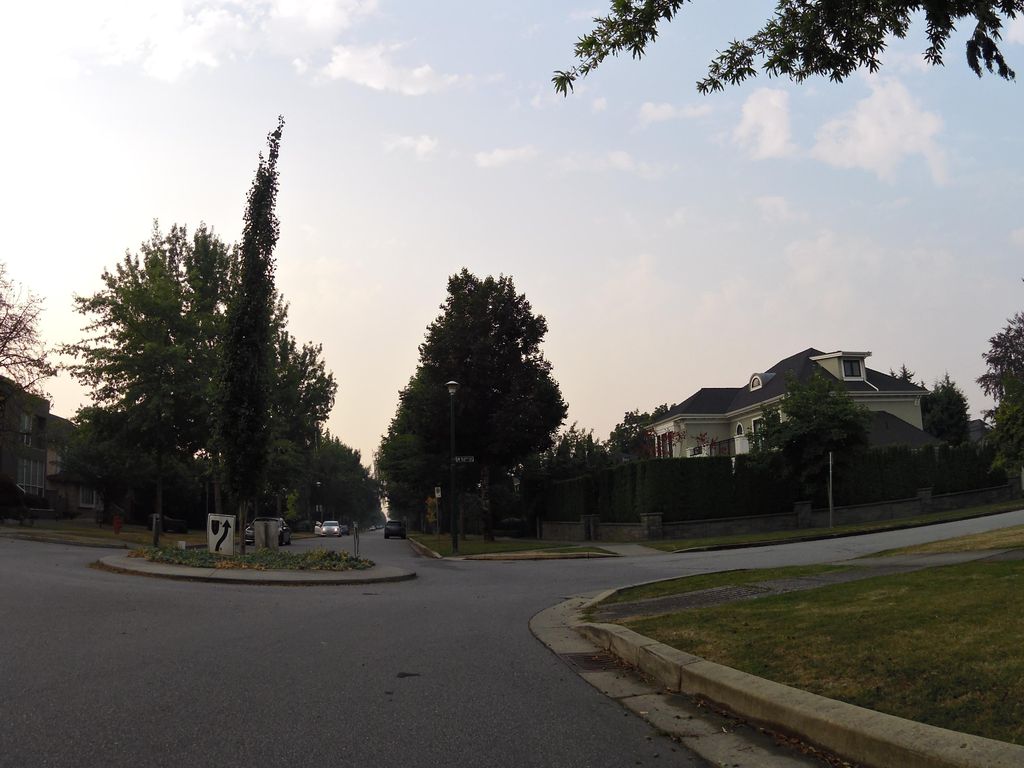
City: vancouver